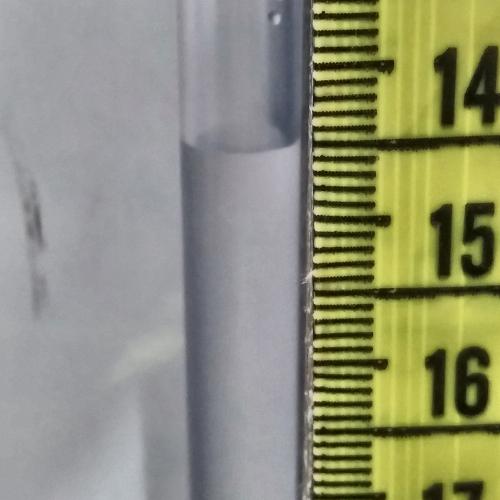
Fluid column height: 14.5 cm